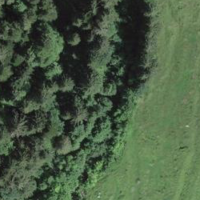
EUNIS habitat code: 44
Species observed at this site:
Astrantia major